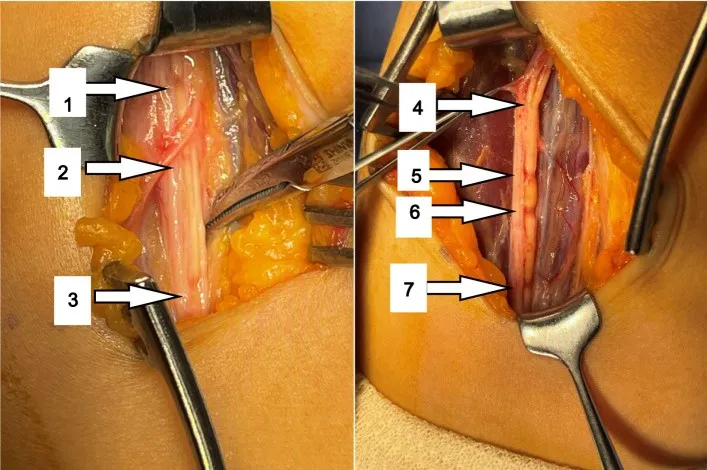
Multiple HLCs had been observed in the affected AIN during the operation (arrow).
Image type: medical_photograph (other_medical_photograph)